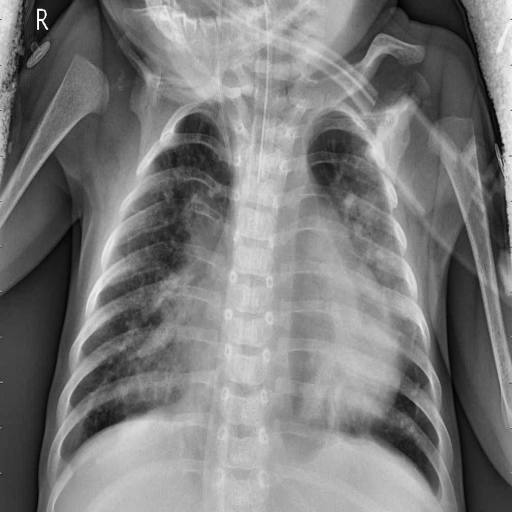
Finding: PNEUMONIA